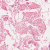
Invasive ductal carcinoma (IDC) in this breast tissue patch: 0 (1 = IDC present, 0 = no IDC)